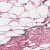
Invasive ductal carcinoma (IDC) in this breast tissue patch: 0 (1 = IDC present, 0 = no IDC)